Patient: sex M, age 42
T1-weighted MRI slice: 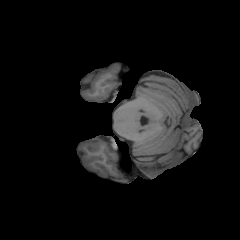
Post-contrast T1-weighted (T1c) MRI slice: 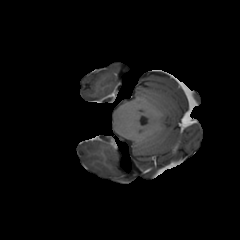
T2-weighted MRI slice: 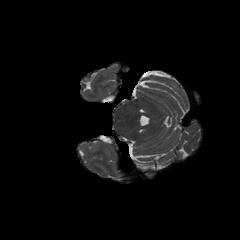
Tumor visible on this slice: no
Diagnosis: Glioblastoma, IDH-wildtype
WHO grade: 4